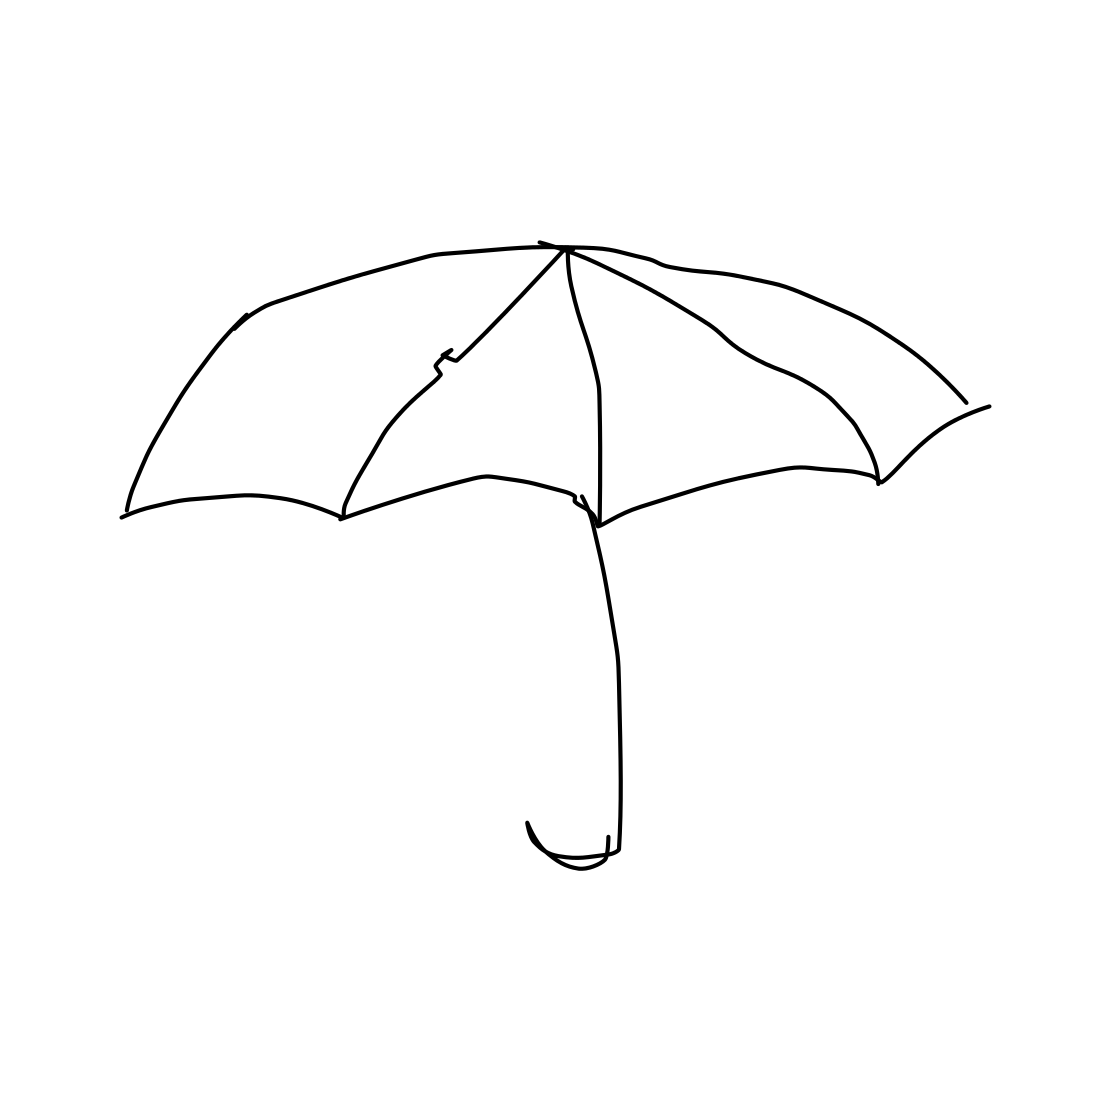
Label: umbrella